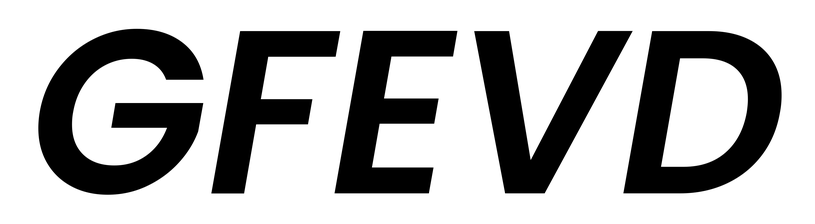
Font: Poppins-SemiBoldItalic